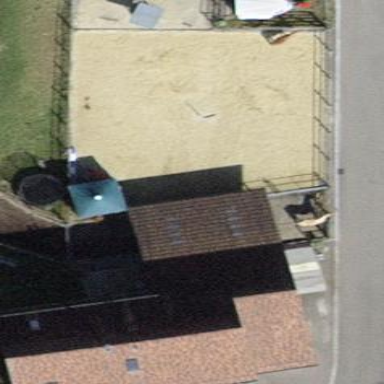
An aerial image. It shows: Equestrian pitch for leisure land sports.